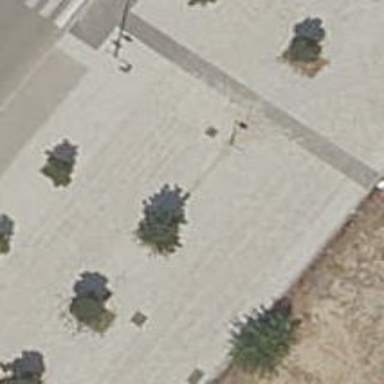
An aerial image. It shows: Row of trees in natural setting.